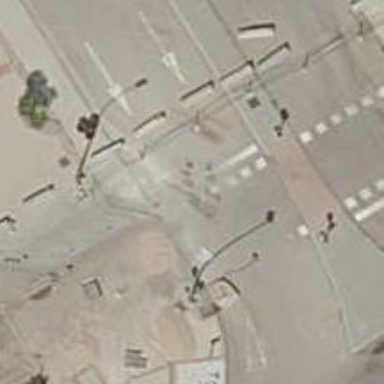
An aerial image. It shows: Uncontrolled road crossing.